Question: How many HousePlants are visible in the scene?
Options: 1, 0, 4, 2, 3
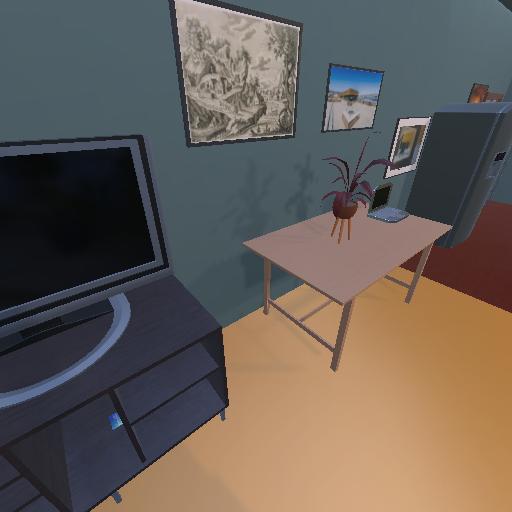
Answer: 1